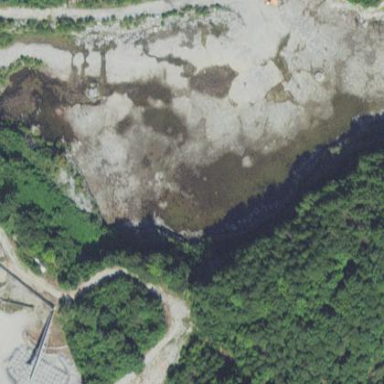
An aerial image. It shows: Quarry area.